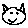
Label: cat